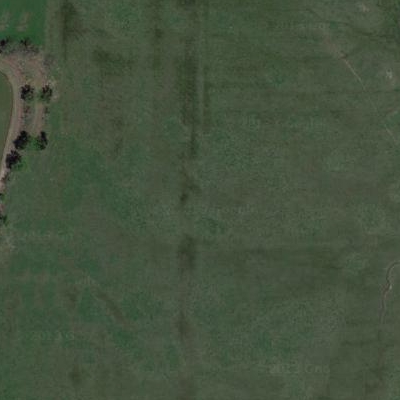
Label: aGrass